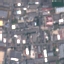
Land use / land cover: Industrial